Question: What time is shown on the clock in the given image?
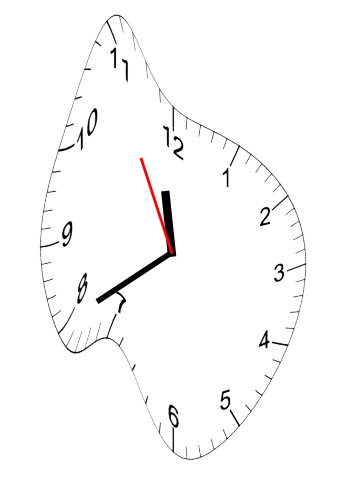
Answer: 11:39:55